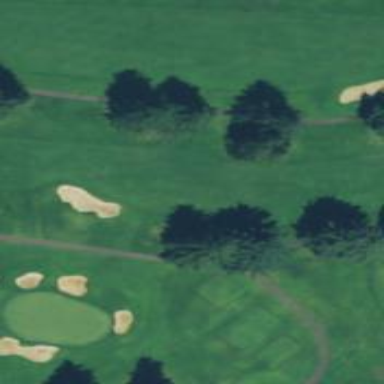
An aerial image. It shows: View of golf hole.